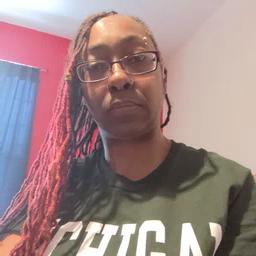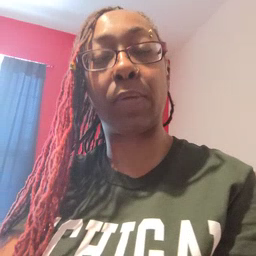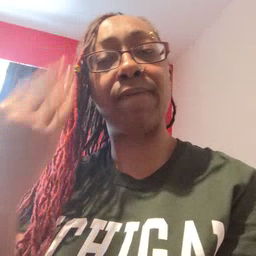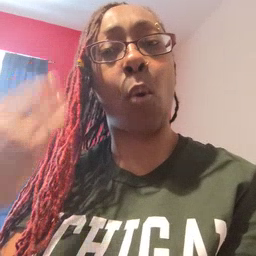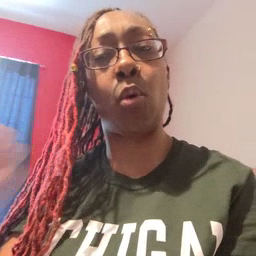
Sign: before